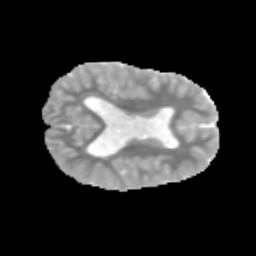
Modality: MD
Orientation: axial
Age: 9
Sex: male
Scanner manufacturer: siemens
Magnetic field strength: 3 T
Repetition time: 3.8 s
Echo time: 0.07 s